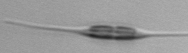
Label: Cylindrotheca